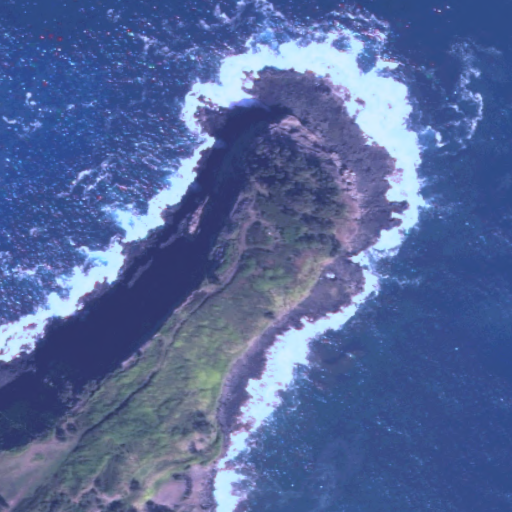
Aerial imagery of cape in Hawaii named Mōkōlea Point containing only unknown